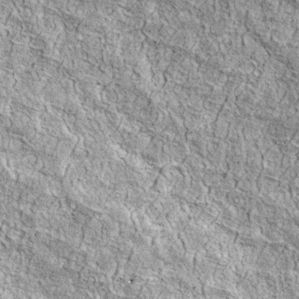
Label: non_frost